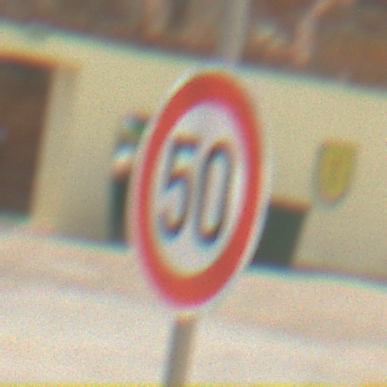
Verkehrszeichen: Geschwindigkeit50
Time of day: Midday
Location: Outdoor (Suburban)
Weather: PartlyCloudy
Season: NotSpecified
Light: Natural